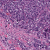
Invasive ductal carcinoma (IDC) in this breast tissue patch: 1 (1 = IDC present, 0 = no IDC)